Interaction volume radius: 10 \u00c5
Interaction volume height: 25 \u00c5
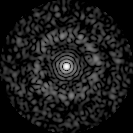
Disorder parameter: 0.8284